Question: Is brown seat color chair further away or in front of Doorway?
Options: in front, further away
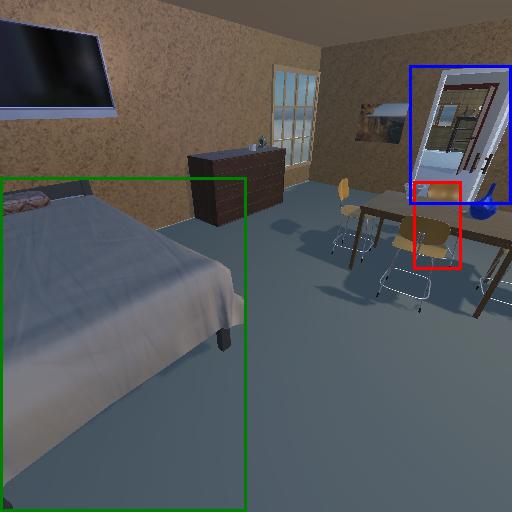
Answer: in front